Question: I am trying to implement an empirical bayesian ML-II(Maximum likelihood estimation Type II)method for estimating prior distribution parameters from historical data
Where:
1. p(th) is an expression for the prior distribution
2. p(x|th) is is an expression for the data distribution
3. m(x) is an expression for the marginal distribution
According to the steps, I need to first integrate to find the expression of the marginal distribution, and then find the extreme value of this expression to estimate the parameters of the prior distribution.
Extreme values can be achieved using methods such as 'scipy.optimize'. So the question is how do we integrate this?

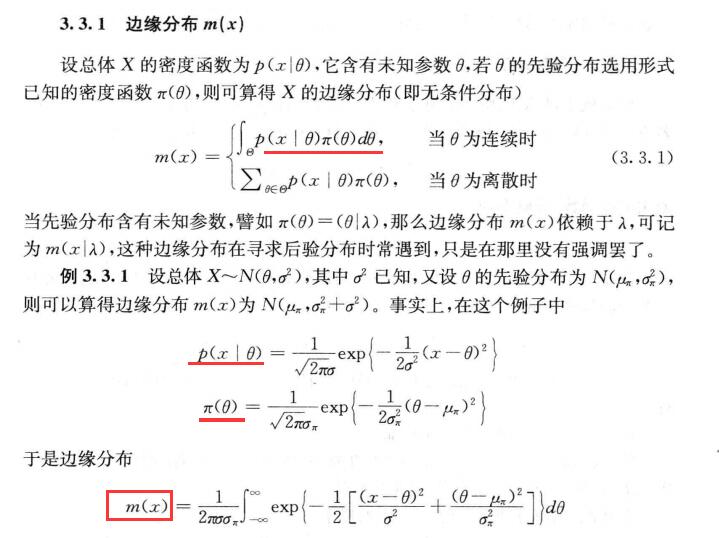
Answer: Here's a go at this using 'symfit'. As an example I choose to sample from a bivariate normal distribution with no covariance.
'''
import numpy as np
import matplotlib.pyplot as plt
from symfit import Model, Fit, Parameter, Variable, integrate, oo
from symfit.distributions import Gaussian
from symfit.core.objectives import LogLikelihood
# Make variables and parameters
x = Variable('x')
y = Variable('y')
m = Variable('m')
x0 = Parameter('x0', value=0.6, min=0.5, max=0.7)
sig_x = Parameter('sig_x', value=0.1)
y0 = Parameter('y0', value=0.7, min=0.6, max=0.9)
sig_y = Parameter('sig_y', value=0.05)
pdf = Gaussian(x=x, mu=x0, sig=sig_x) * Gaussian(x=y, mu=y0, sig=sig_y)
marginal = integrate(pdf, (y, -oo, oo), conds='none')
print(pdf)
print(marginal)
model = Model({m: marginal})
# Draw 10000 samples from a bivariate distribution
mean = [0.59, 0.8]
cov = [[0.11**2, 0], [0, 0.23**2]]
xdata, ydata = np.random.multivariate_normal(mean, cov, 10000).T
# We provide only xdata to the model
fit = Fit(model, xdata, objective=LogLikelihood)
fit_result = fit.execute()
print(fit_result)
xaxis = np.linspace(0, 1.0)
plt.hist(xdata, bins=100, density=True)
plt.plot(xaxis, model(x=xaxis, **fit_result.params).m)
plt.show()
'''
This prints the following for the pdf and the marginal distribution:
'''
>>> exp(-(-x0 + x)**2/(2*sig_x**2))*exp(-(-y0 + y)**2/(2*sig_y**2))/(2*pi*Abs(sig_x)*Abs(sig_y))
>>> sqrt(2)*sig_y*exp(-(-x0 + x)**2/(2*sig_x**2))/(2*sqrt(pi)*Abs(sig_x)*Abs(sig_y))
'''
And for the fit results:
'''
Parameter Value Standard Deviation
sig_x 1.089585e-01 7.704533e-04
sig_y 5.000000e-02 nan
x0 5.905688e-01 -0.000000e+00
Fitting status message: b'CONVERGENCE: REL_REDUCTION_OF_F_<=_FACTR*EPSMCH'
Number of iterations: 9
Regression Coefficient: nan
'''
<URL>
You can see that 'x0' and 'sig_x' have been obtained properly, but no information can be obtained about the parameter to do with 'y'. I think that makes sense in this example since there is no correlation, but I'll leave you to struggle with those kinds of details ;).